Interaction volume radius: 5 \u00c5
Interaction volume height: 25 \u00c5
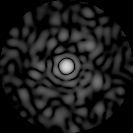
Disorder parameter: 0.8374